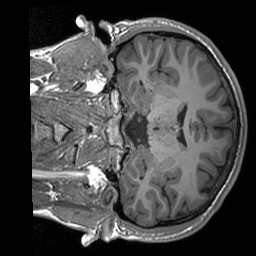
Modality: T1w
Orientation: coronal
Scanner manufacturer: siemens
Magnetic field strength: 3 T
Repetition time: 1.76 s
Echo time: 0.0022 s